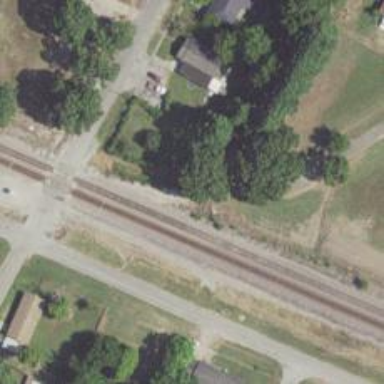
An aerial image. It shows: Abandoned railway.